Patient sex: M
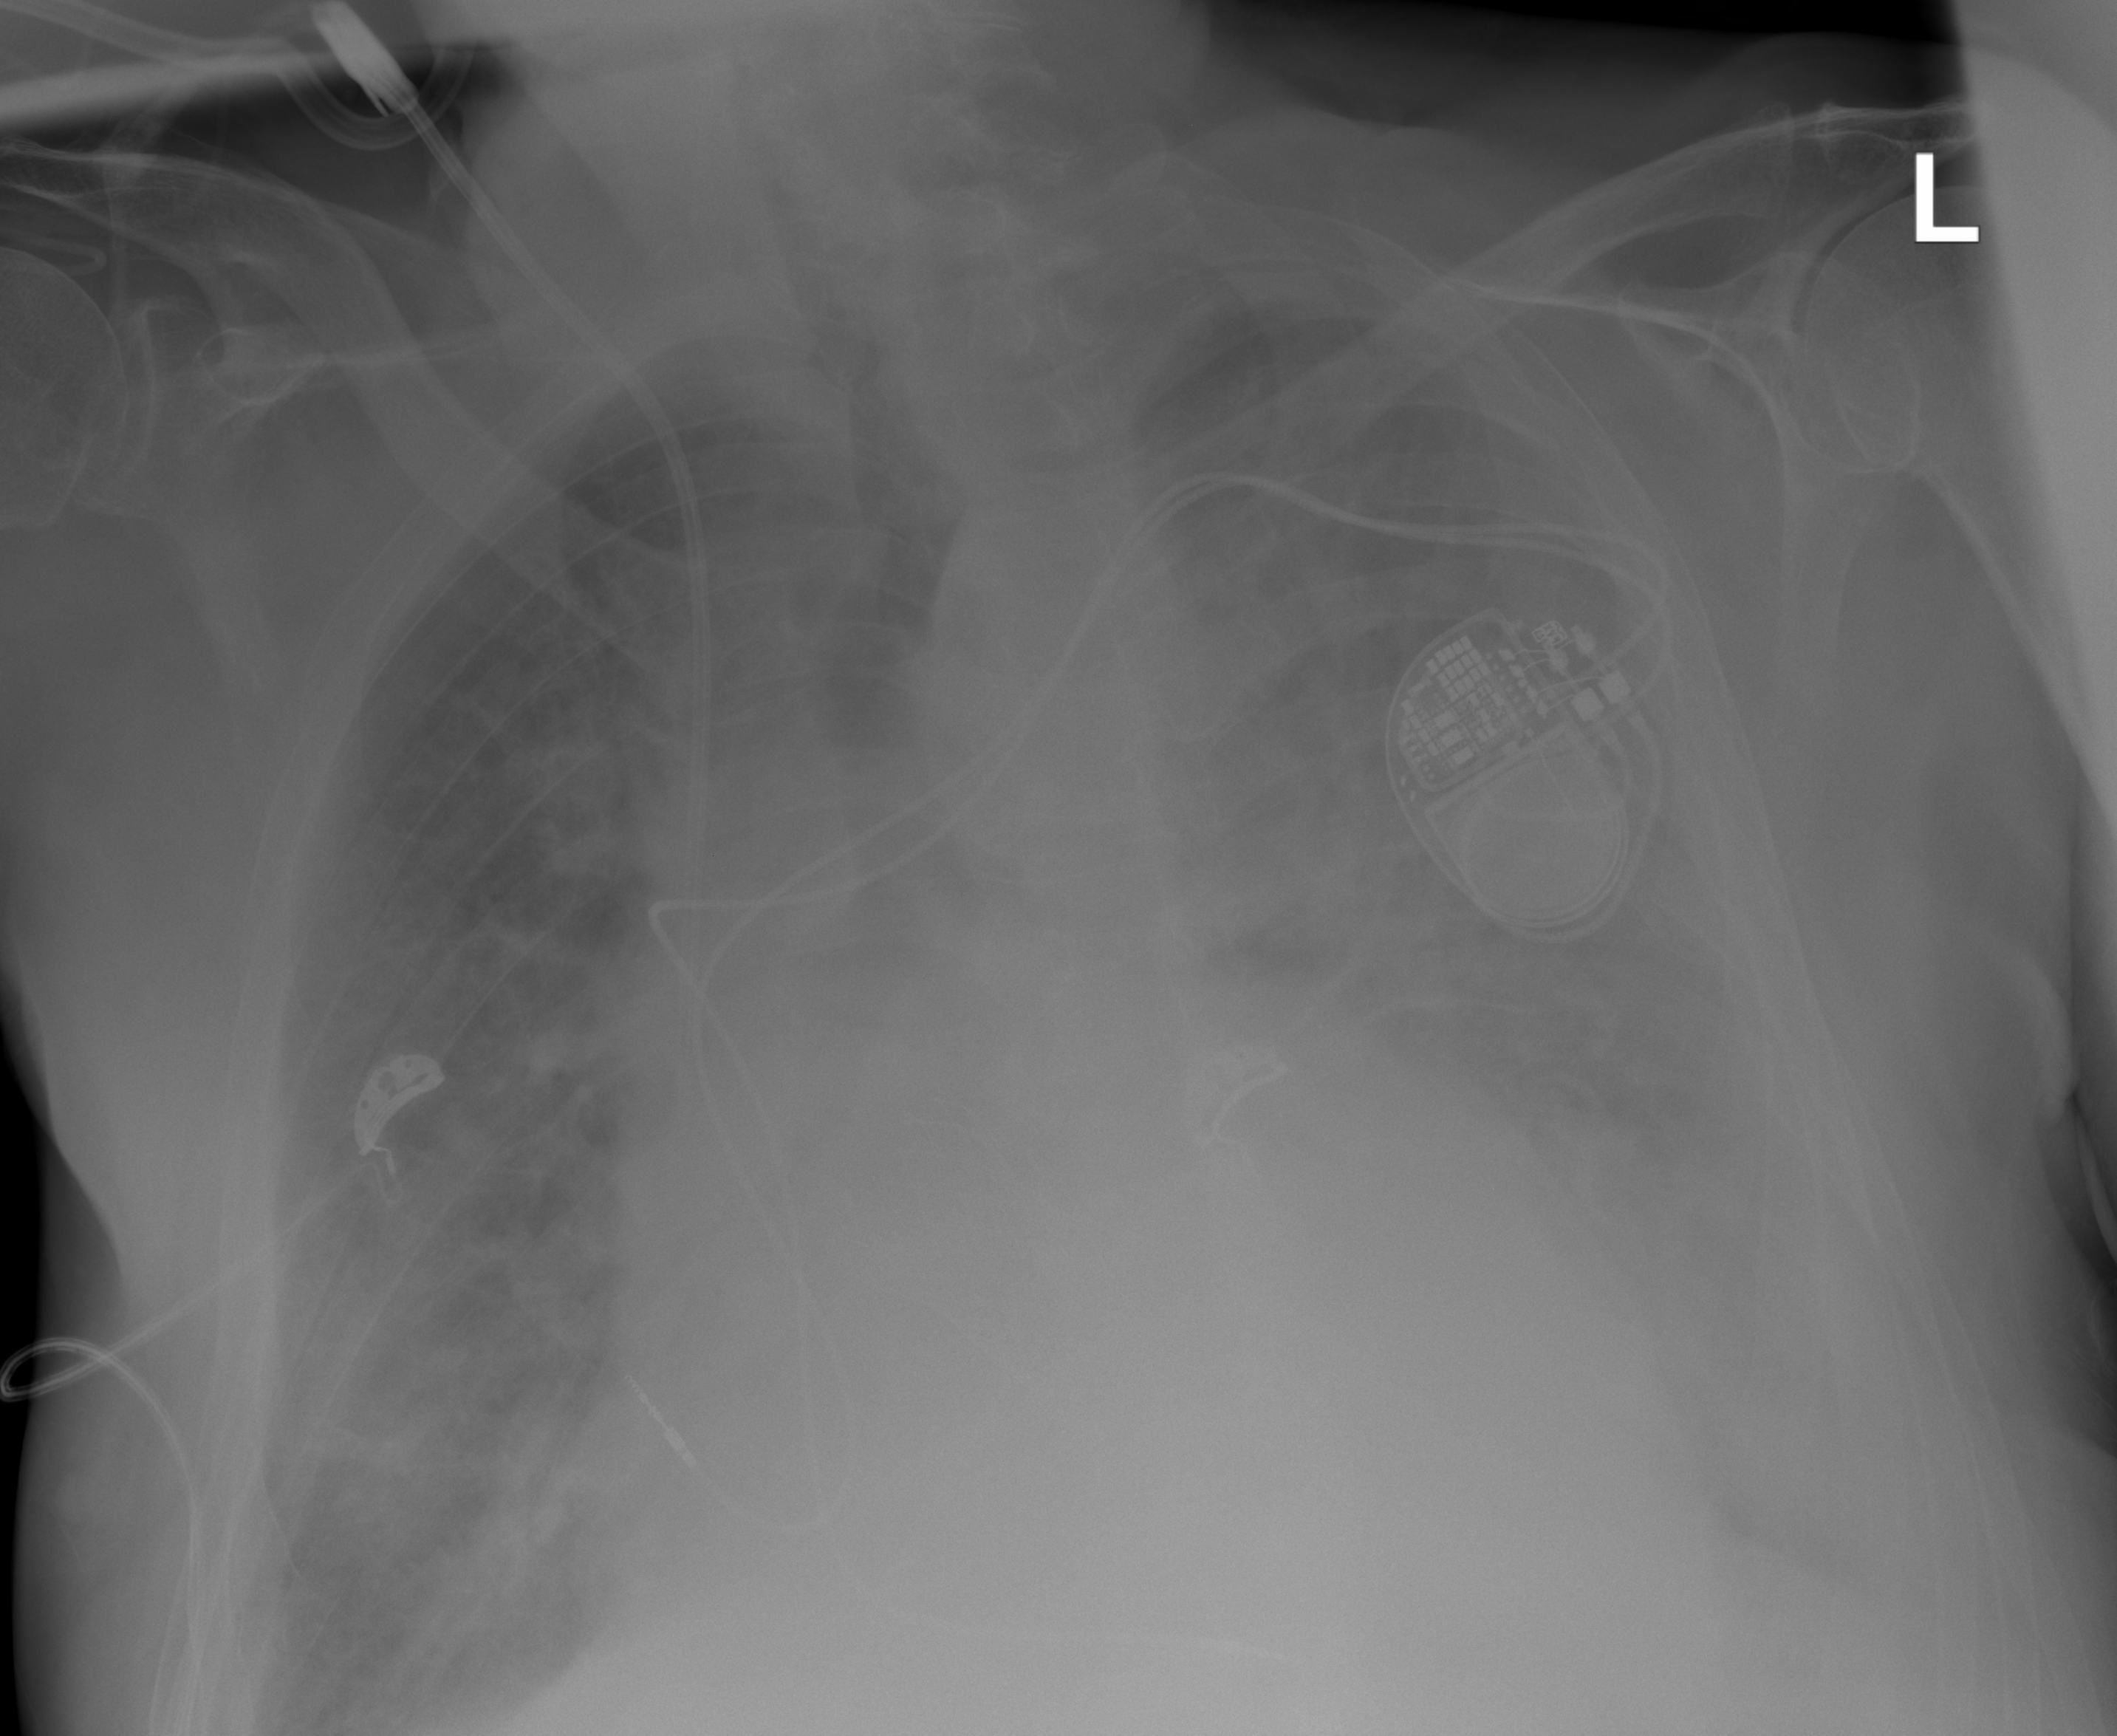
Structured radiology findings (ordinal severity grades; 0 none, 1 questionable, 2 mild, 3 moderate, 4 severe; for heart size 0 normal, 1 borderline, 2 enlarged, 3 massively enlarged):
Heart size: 3
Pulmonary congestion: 3
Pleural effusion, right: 2
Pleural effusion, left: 4
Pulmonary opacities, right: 2
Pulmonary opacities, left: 2
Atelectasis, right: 2
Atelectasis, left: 2